Question: I started a few days ago to work ave bing map.
I want to get a picture and be able to determine the direction or is the following values:
...
However I do not see how to calculate ... I'm pretty sure my question is too easy for most people. Hopefully I pissed anyone with my stupid question ^ ^
Here is a picture of my problem. I know the original position in the middle.
Anyone know there a north, south, east and west?
Or Is it possible to ask to ?
I use Bing maps Soap Service
Thank you in advance

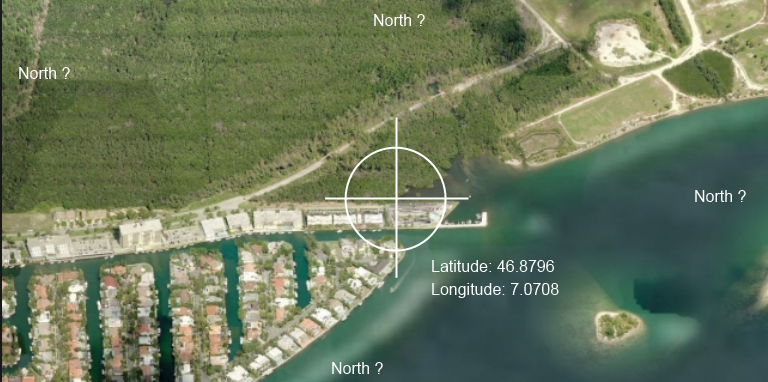
Answer: While using the Bing Maps REST Imagery service, the heading of the image is always North = top of the image.
See, there are no parameter that allows you to change the heading: <URL>